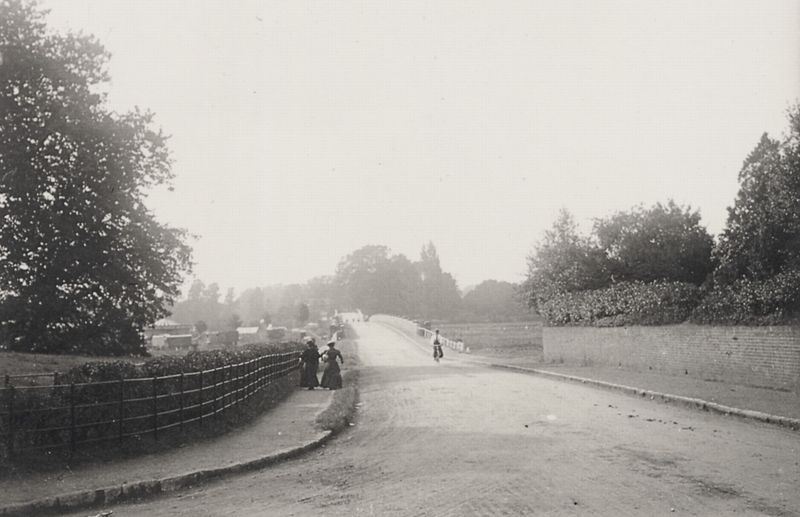
Titel: Die Brücke von Walton
Künstler: Francois Emile Zola
Schlagwörter: baum, blätter, himmel, laub, mann, schatten, weiß, bäume, frauen, landschaft, menschen, stadt, damen, frau, fussgänger, grau, hell, hut, hüte, jahrhundertwende, kleider, licht, paris, schwarz, strasse, dame, gebäude, gras, park, rasen, weg, wiese, zaun, leute, stein, herr, feld, felder, ferne, horizont, häuser, natur, strauch, brücke, busch, büsche, gehen, gitter, sonne, sträucher, land, gewänder, pflanzen, england, wald, landleben, turmspitze, garten, bewölkt, aussicht, sommer, ort, pflaster, röcke, laufen, leer, leere, dorf, mauer, allee, dunst, hecke, nebel, spazieren, vorort, sepia, rad, korb, geländer, foto, fotografie, photographie, bürgersteig, gehsteig, neblig, spaziergang, kreuzung, schwarz weiss, gehweg, trottoir, bordstein, fahrrad, sonntag, photo, kurve, bewachsen, siedlung, grundstück, spaziergänger, schlendern, sträcuher, fotographie, unfarbig, radfahrer, fot, zelte, historisch, bewuchs, fotografoe, starße, baume, schwarzweis, aufbauten, gosse, provinz, radfahrerin, radler, sonnta, stadtflucht, strassenlandschaft, straßenverlauf, fahrradfahrer, bürgersteige, black white, 19. jahrhundert, 19. jahrhunder, häusere, anhöhe, spoaziergang, mann auf fahrrad, hyde park